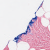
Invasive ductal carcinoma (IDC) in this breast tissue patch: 0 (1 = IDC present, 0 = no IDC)